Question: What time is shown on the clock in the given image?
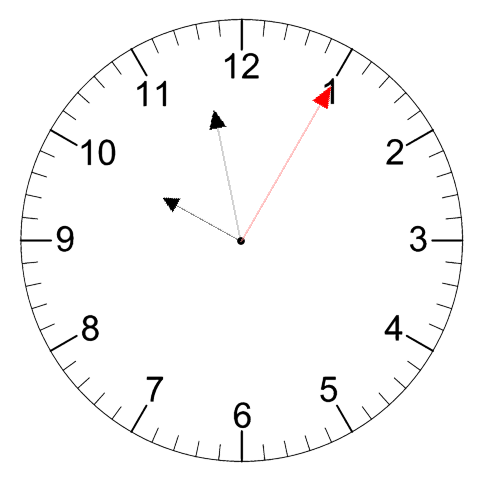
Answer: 09:58:05